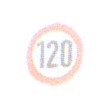
Verkehrszeichen: Geschwindigkeit120
Umgebung: Outdoor, Nature
Tageszeit: Dawn
Wetter: Clear
Licht: Natural
Jahreszeit: NotSpecified
Kontrast: LowContrast